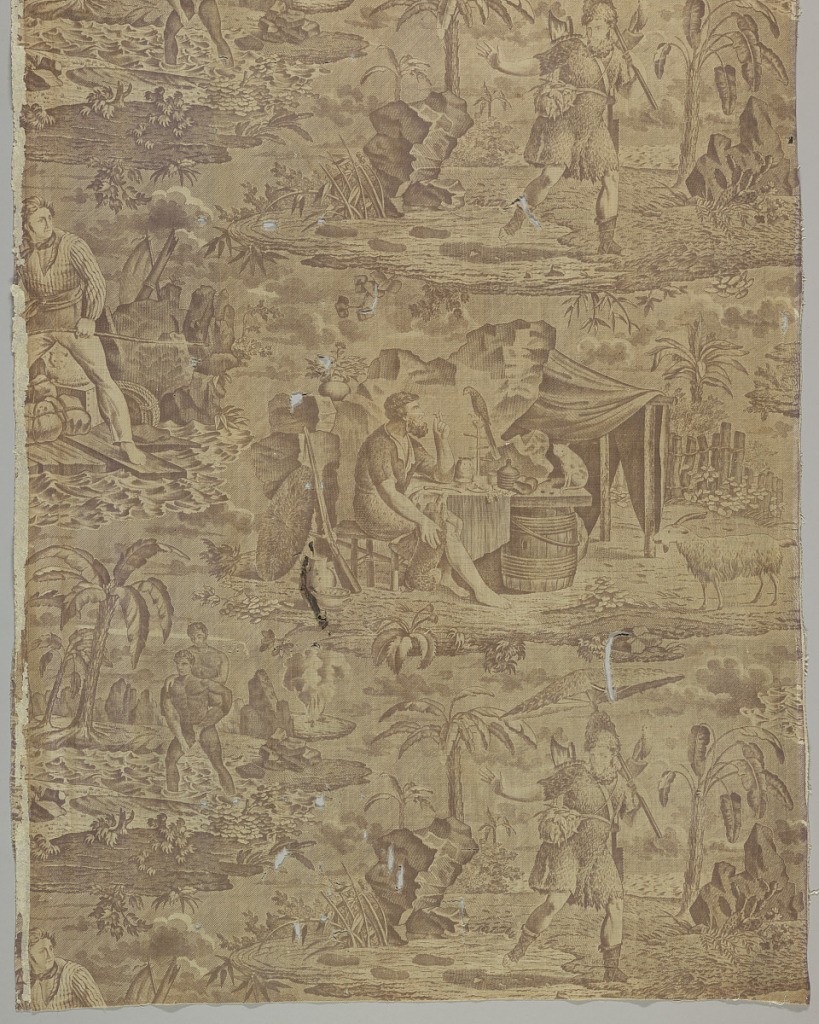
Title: Textile
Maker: F. Pieters
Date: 1810–20
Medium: Technique: roller printed on plain weave
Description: Components a and b are needed to complete the design. Four scenes illustrating the story of Robinson Crusoe. One scene shows Crusoe arriving on a raft, another teaching a parrot to talk, another with two men (Man Friday?) emerging from the water and the fourth of man in animal skins walking with gun and equipment. In brown (originally) purple) on white.